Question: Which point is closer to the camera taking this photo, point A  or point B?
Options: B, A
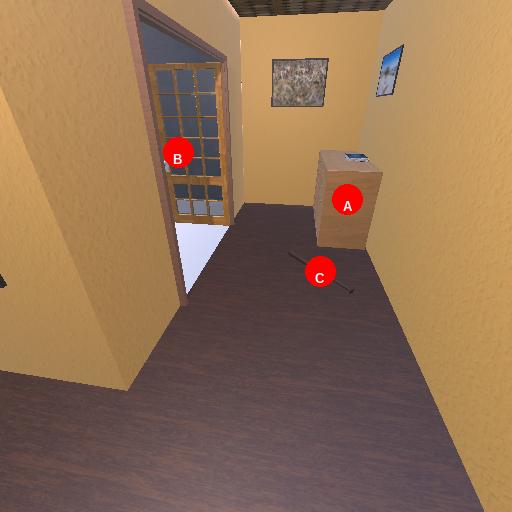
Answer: B